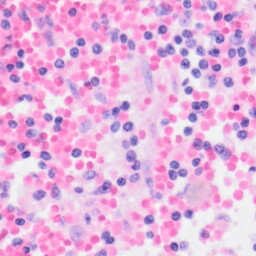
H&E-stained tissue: Kidney